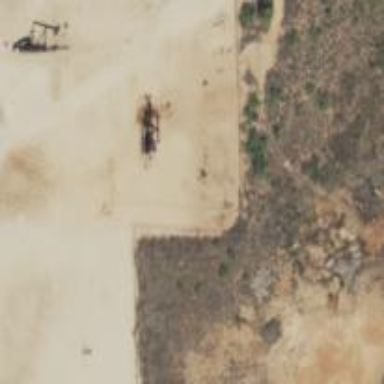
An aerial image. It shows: Petroleum well that is man-made.